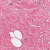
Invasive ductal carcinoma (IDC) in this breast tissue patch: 0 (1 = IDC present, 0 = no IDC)